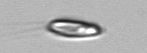
Label: Chrysochromulina